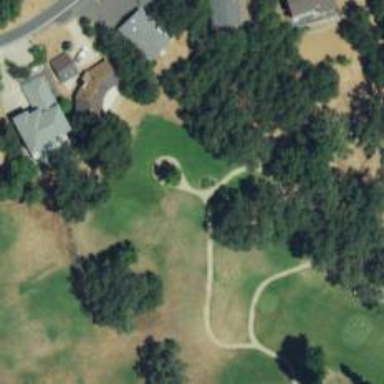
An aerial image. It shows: Service road designated as golf cart path.